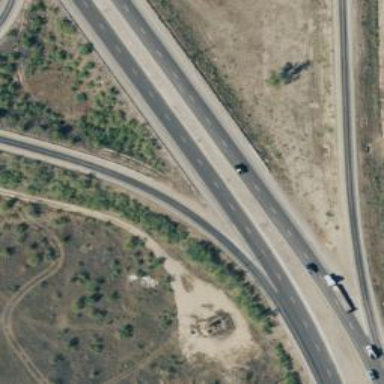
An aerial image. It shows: Motorway.